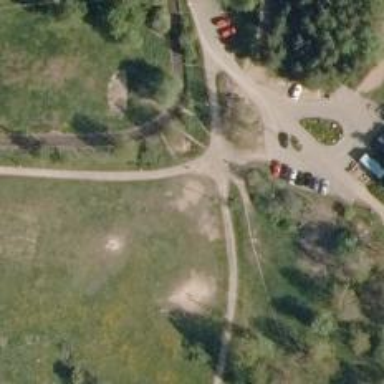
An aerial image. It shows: Disc golf basket.